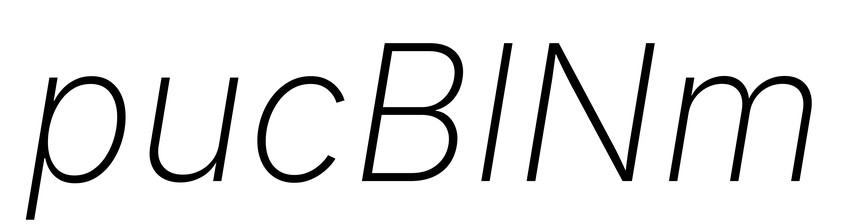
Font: Inter-Italic_ExtraLight_Italic